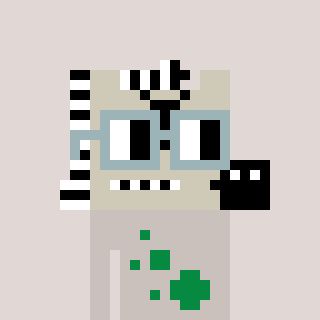
a pixel art character with square dark gray glasses, a zebra-shaped head and a foggrey-colored body on a warm background